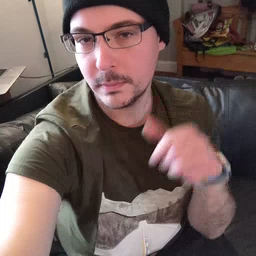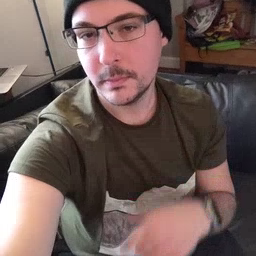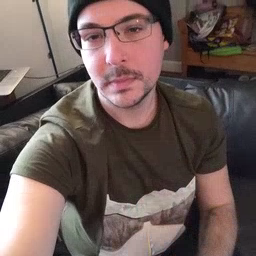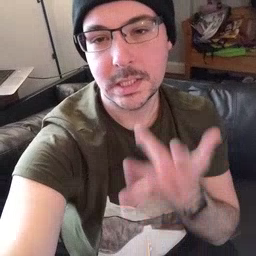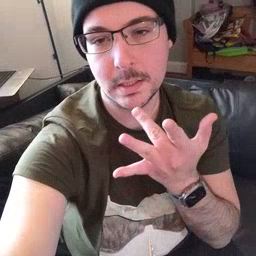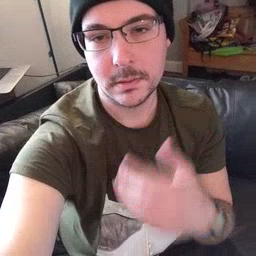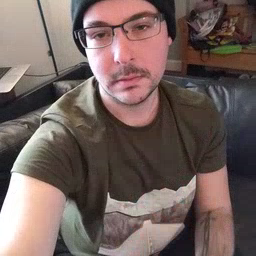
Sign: taste